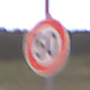
Verkehrszeichen: Geschwindigkeit50
Umgebung: Outdoor, Nature
Tageszeit: Midday
Wetter: Overcast
Licht: Natural
Jahreszeit: NotSpecified
Kontrast: LowContrast